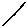
Label: line